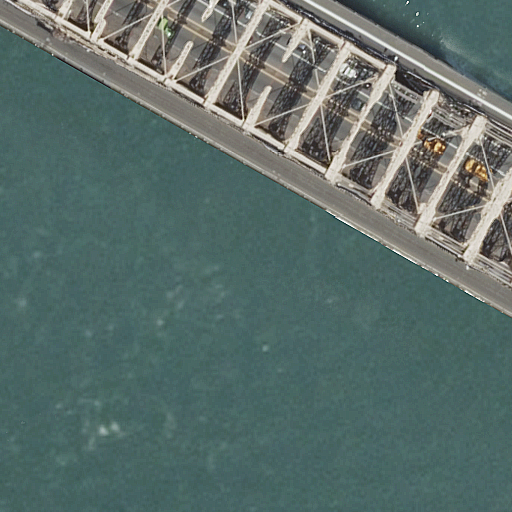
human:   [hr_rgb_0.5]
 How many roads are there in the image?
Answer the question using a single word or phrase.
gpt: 6

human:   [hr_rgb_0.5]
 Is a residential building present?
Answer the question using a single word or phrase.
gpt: no

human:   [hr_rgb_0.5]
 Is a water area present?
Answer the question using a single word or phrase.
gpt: yes

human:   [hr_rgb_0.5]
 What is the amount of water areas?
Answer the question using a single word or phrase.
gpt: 1

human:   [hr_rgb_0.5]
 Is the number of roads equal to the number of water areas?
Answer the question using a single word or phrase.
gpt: no

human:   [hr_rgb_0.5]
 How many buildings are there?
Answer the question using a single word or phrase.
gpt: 0

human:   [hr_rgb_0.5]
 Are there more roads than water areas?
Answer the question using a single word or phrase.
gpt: yes

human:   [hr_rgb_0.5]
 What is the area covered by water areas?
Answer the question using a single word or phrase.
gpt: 10623m2

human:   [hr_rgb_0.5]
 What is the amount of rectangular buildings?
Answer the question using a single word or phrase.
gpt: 0

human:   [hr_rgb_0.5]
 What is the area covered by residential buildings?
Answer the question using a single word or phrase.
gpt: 0m2

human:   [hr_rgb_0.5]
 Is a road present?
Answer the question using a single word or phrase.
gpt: yes

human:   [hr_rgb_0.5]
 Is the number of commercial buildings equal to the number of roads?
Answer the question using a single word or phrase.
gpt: no

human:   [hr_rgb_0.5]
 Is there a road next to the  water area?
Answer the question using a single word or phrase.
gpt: yes

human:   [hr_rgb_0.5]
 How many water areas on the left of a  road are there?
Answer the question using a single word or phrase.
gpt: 0

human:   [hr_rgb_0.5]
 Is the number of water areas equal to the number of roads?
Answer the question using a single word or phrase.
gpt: no

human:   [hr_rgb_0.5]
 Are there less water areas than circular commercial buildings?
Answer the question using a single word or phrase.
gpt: no

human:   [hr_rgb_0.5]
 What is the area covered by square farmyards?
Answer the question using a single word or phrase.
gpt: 0m2

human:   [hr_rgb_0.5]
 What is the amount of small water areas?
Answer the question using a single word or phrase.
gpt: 0

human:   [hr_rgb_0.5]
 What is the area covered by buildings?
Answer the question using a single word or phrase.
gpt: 0m2

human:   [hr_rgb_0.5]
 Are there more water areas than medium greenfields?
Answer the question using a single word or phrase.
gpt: yes

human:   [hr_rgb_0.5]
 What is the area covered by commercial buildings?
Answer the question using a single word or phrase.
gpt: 0m2

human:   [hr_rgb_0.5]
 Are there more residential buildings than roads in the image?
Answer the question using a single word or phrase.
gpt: no

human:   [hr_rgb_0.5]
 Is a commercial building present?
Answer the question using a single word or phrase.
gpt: no

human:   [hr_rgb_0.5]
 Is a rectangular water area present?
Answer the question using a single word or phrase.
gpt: yes

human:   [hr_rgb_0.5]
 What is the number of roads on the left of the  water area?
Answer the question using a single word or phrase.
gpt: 0

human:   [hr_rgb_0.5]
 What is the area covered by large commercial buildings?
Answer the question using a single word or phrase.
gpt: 0m2

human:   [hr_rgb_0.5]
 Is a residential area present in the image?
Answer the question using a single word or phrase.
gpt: no

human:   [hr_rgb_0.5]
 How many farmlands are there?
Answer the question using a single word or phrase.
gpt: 0

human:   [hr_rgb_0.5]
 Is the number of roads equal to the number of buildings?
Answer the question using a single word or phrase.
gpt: no

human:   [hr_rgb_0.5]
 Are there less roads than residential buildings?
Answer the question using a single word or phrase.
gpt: no

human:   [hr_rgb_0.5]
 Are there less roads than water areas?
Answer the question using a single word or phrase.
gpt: no

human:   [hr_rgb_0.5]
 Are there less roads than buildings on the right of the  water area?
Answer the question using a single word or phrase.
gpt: no

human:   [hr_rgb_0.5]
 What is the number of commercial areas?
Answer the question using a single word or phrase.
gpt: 0

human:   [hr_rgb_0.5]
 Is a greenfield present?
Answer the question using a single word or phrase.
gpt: no

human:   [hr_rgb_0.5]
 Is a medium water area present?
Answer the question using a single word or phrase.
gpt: no

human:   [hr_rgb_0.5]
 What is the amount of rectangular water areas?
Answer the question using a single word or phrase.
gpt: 1

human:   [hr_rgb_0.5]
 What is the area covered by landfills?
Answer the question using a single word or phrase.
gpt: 0m2

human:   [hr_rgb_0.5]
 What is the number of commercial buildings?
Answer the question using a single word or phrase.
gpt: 0

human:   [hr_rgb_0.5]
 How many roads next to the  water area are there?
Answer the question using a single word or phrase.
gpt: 6

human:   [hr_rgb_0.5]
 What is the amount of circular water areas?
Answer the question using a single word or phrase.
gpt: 0

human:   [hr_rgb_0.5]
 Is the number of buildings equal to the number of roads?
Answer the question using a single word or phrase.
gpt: no

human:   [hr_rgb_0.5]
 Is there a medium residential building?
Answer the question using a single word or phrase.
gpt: no

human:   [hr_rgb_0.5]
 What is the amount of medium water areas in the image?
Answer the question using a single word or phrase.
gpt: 0

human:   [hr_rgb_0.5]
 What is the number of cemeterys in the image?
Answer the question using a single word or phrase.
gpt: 0

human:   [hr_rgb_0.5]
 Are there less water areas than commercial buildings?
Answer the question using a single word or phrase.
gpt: no

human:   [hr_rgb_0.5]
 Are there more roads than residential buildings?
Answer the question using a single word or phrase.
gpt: yes

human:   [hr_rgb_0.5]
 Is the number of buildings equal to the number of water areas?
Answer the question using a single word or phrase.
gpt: no

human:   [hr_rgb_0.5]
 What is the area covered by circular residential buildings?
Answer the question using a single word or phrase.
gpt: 0m2

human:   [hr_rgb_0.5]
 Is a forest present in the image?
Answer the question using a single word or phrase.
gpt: no

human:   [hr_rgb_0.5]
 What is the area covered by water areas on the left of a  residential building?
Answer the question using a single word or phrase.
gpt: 0m2

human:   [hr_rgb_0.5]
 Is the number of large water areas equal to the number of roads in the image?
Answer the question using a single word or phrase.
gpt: no

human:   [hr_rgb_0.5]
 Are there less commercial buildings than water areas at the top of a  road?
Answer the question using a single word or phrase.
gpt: no

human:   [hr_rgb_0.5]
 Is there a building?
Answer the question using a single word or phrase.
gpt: no

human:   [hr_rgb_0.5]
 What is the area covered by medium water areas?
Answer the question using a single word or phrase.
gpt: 0m2

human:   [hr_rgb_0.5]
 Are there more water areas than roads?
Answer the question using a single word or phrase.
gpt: no

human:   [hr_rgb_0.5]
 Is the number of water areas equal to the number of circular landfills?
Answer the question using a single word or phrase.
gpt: no

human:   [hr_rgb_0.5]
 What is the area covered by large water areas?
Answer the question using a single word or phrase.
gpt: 10623m2

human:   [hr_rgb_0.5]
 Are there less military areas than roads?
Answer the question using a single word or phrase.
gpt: yes

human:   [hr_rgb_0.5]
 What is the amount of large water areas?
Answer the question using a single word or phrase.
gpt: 1

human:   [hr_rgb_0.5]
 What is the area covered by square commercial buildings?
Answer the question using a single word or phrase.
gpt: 0m2

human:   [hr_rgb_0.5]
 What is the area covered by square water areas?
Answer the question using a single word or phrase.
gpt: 0m2

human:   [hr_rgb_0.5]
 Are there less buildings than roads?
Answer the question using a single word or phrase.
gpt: yes

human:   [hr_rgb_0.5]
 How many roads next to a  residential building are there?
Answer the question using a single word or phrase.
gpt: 0

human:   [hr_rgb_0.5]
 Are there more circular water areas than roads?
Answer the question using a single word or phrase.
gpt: no